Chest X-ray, PA view. Patient: 22 years old, sex F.
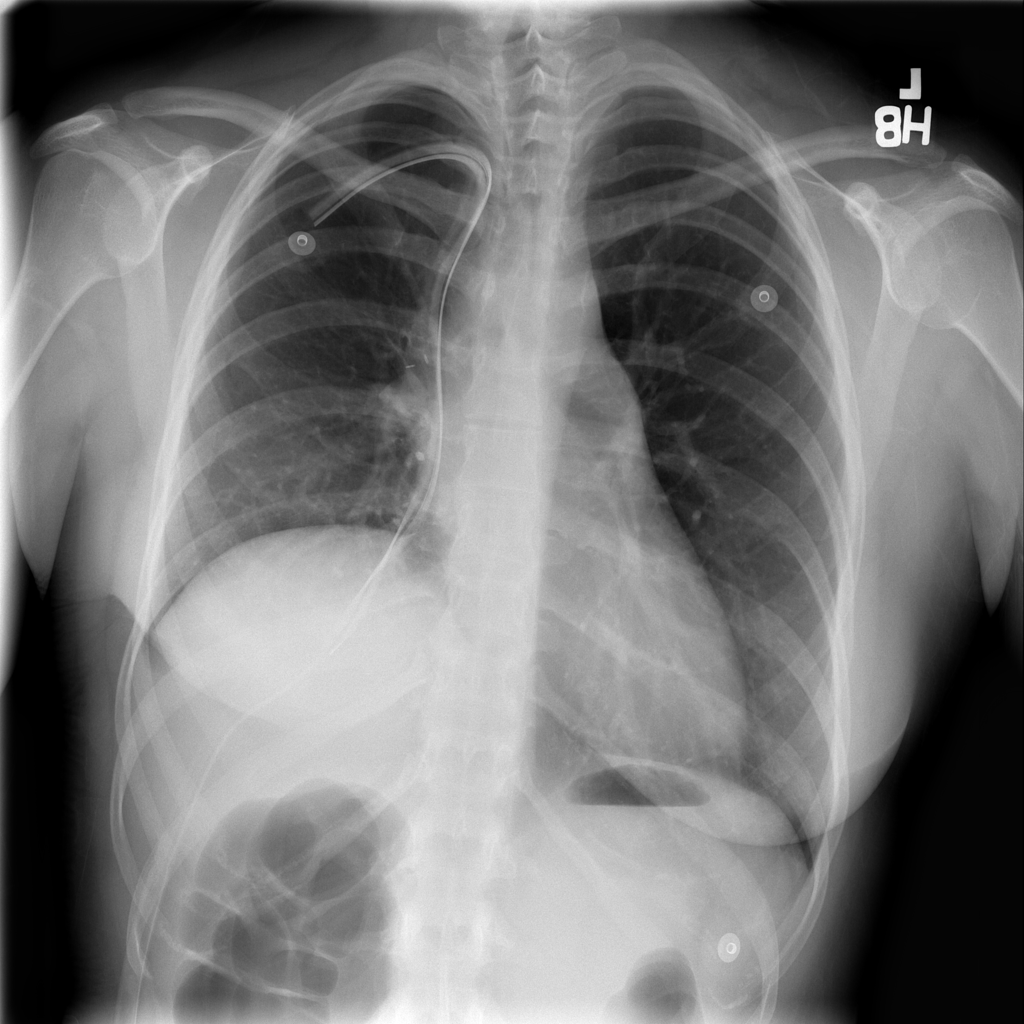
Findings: Mass, Pneumothorax